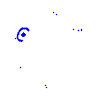
Particle: kaon